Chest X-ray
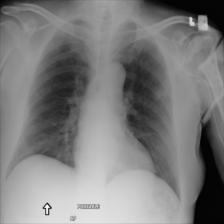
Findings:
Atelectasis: negative
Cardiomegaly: negative
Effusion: negative
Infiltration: negative
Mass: negative
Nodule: negative
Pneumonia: negative
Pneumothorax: negative
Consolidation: negative
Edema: negative
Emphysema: negative
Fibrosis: negative
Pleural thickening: negative
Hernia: negative